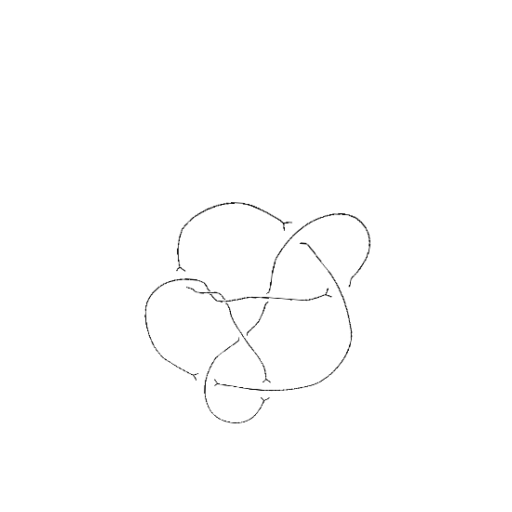
Crossing number: 9